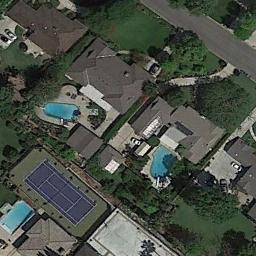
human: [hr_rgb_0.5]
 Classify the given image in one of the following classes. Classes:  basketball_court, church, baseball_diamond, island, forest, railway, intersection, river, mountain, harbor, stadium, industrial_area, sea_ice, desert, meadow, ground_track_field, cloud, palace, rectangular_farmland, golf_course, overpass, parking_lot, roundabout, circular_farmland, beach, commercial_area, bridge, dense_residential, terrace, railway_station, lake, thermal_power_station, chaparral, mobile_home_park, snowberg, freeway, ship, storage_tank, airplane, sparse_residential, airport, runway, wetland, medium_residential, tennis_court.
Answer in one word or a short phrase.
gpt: tennis_court